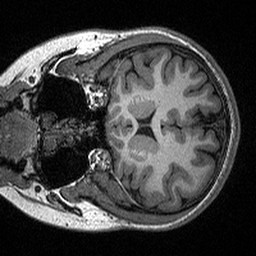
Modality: T1w
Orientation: coronal
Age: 23
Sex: female
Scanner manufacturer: siemens
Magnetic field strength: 3 T
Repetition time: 2.3 s
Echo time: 0.00298 s